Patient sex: M
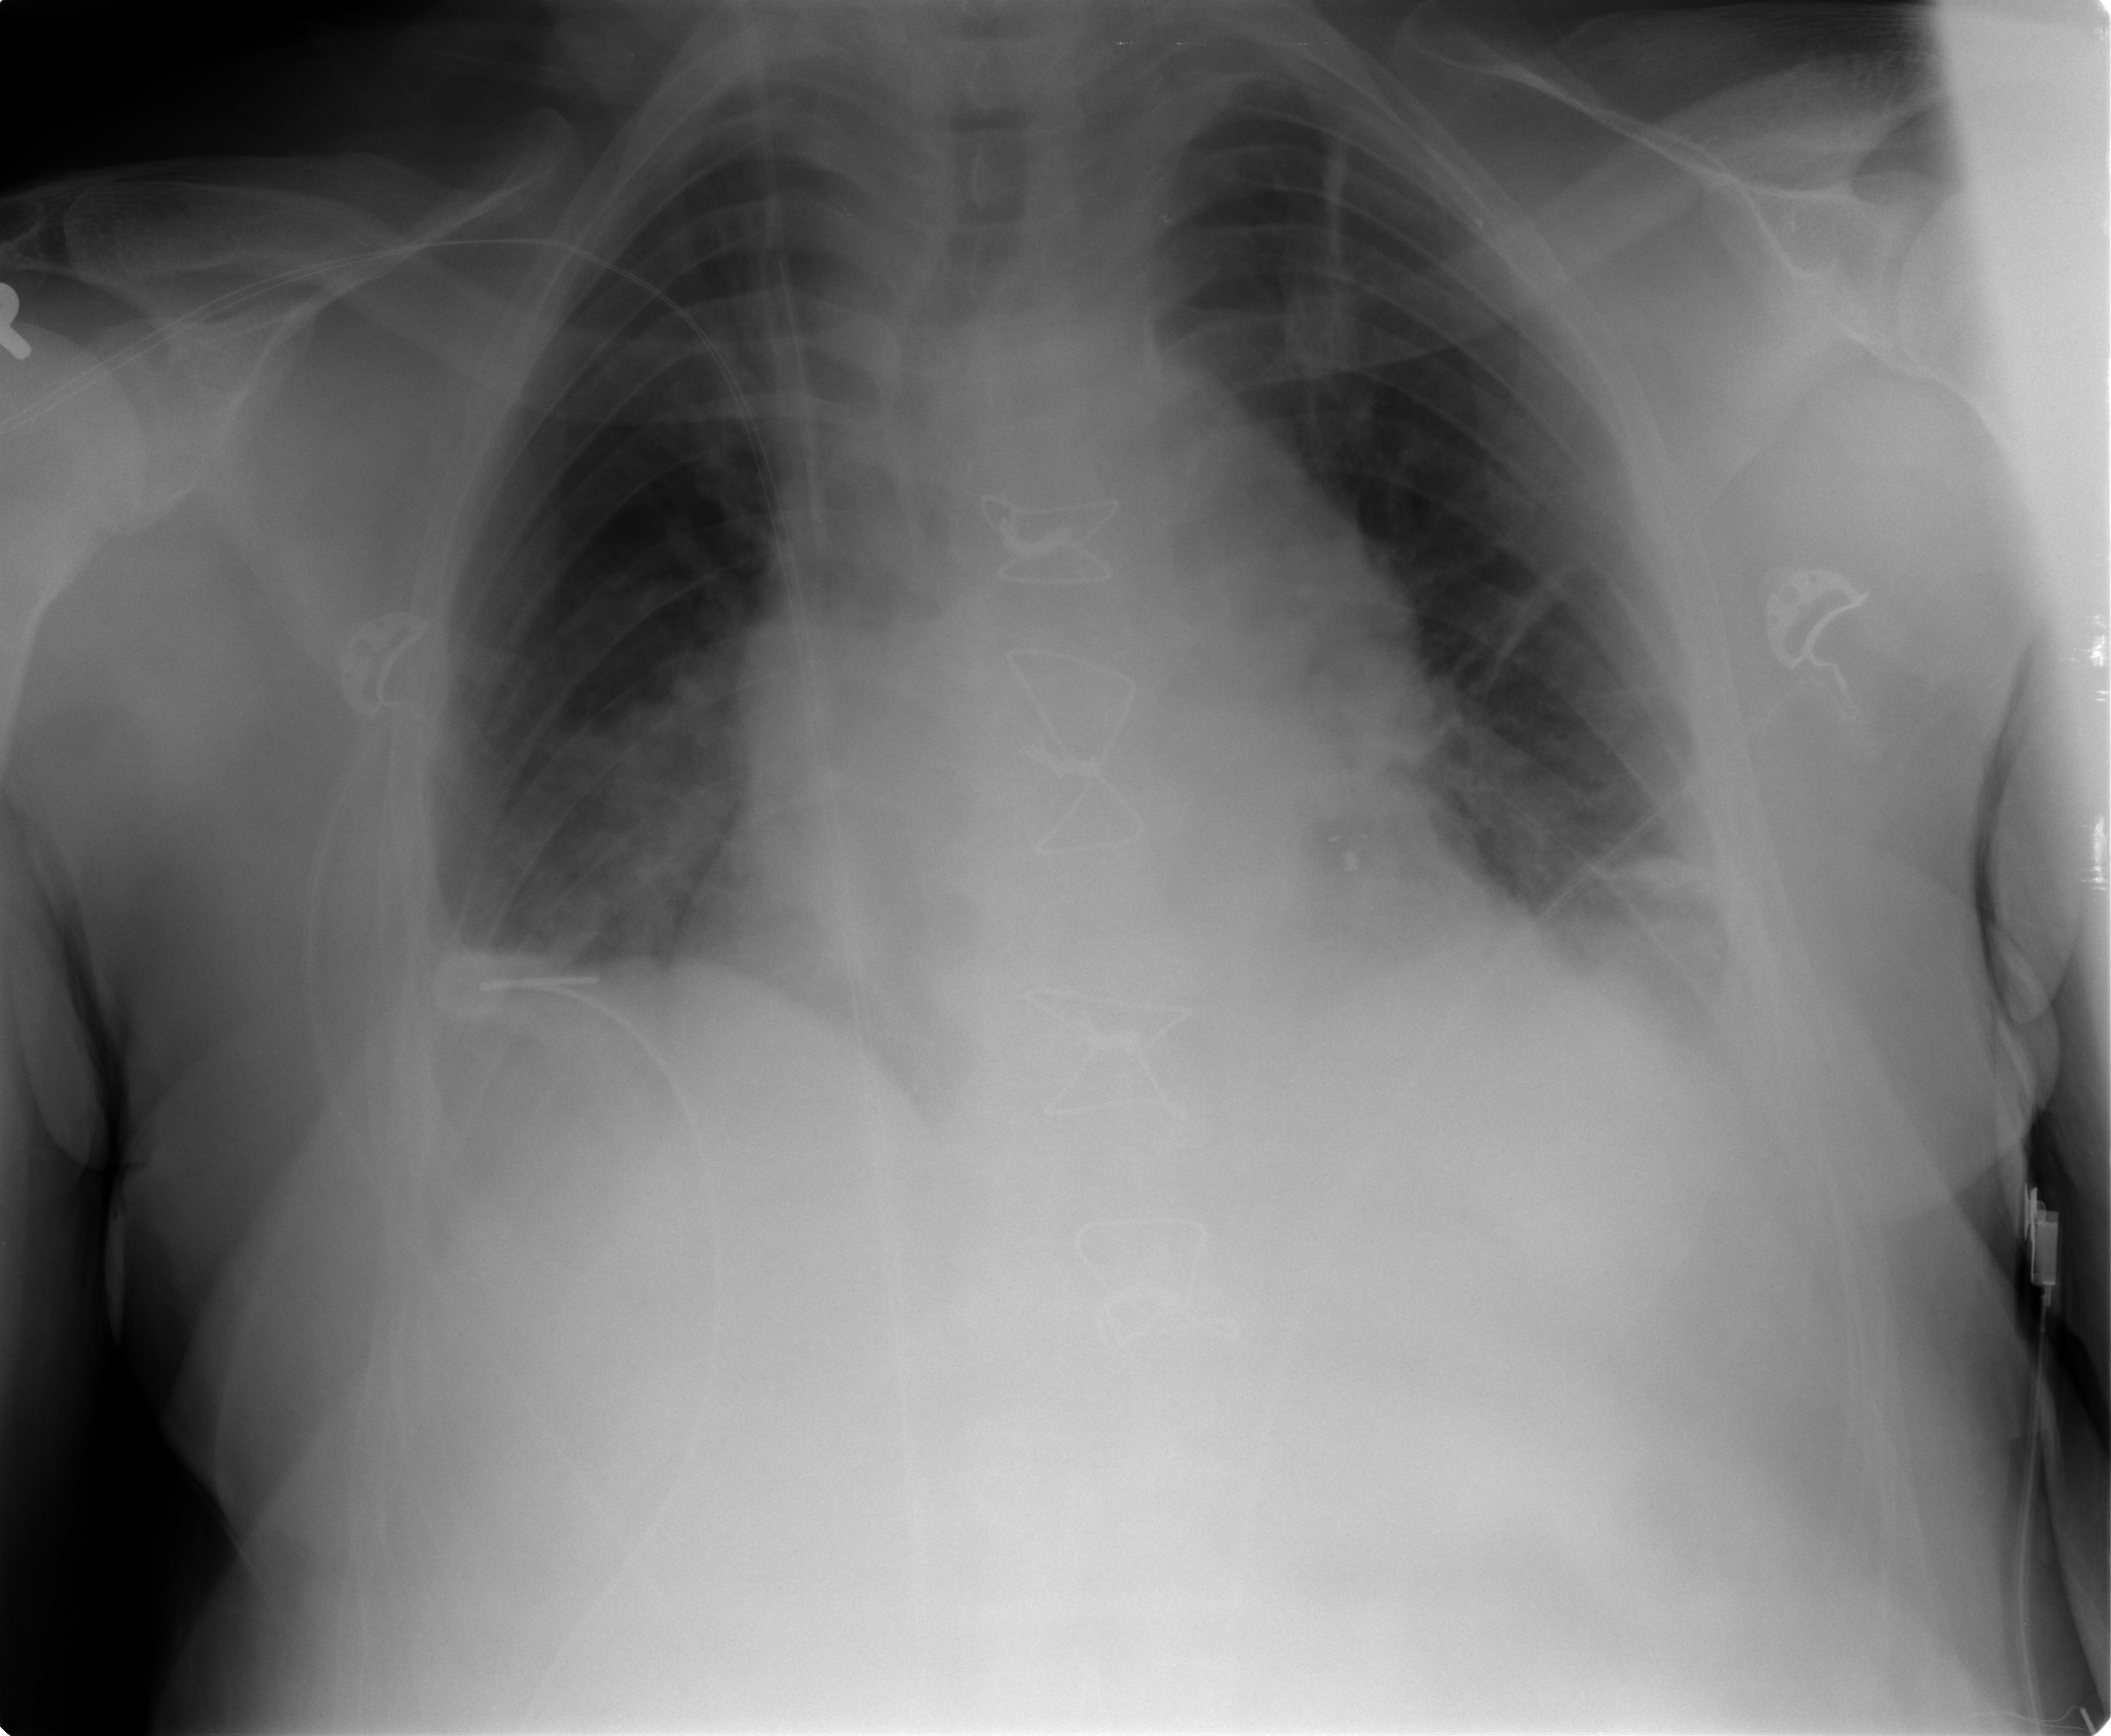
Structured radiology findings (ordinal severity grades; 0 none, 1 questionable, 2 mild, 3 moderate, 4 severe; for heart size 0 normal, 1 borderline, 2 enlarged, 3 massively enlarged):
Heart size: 1
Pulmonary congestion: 1
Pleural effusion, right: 1
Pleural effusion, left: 0
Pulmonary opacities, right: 1
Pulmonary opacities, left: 0
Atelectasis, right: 2
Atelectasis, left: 2